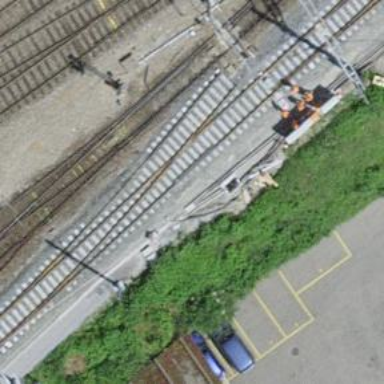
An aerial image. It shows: Railway siding with one electrified track and contact line for powering the train.